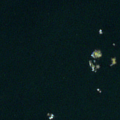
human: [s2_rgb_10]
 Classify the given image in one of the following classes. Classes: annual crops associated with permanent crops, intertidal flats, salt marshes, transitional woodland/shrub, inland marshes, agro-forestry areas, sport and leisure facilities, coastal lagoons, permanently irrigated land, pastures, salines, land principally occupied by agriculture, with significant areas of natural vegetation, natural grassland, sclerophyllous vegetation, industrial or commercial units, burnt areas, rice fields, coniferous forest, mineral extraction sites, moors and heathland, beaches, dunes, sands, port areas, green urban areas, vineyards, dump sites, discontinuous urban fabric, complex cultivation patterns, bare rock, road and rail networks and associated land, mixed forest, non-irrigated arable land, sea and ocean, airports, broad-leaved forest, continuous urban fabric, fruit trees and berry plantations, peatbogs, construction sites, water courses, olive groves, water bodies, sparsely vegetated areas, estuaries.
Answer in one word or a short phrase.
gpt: sea and ocean